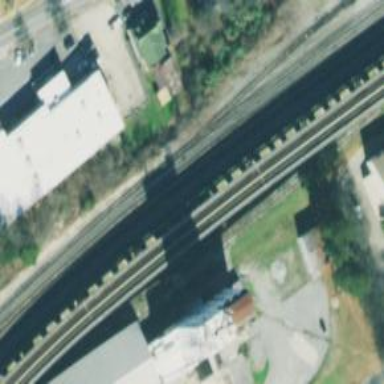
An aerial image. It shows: Railway spur junction.